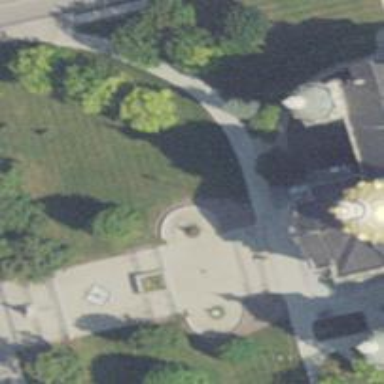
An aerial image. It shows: Historical memorial featuring statue.